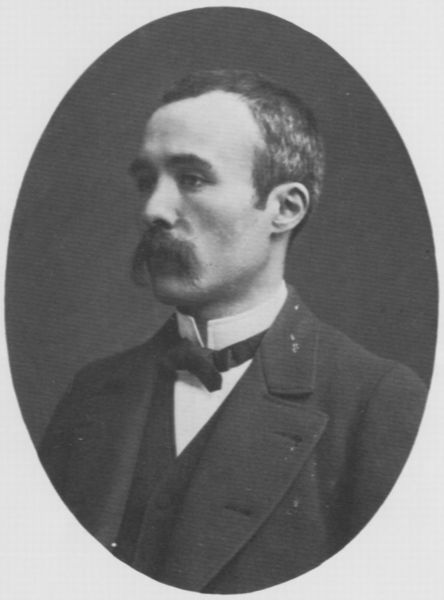
Titel: Georges Clemenceau (1841-1929), Ministerpräsident 1906-1909, 1917-1920
Künstler: Atelier Nadar
Institution: unbekannt
Schlagwörter: mann, schatten, weiß, grau, haar, licht, nase, ohr, profil, schwarz, stirn, blick, rock, anzug, bart, hemd, jacke, jung, schnurrbart, augen, gesicht, kragen, bild, bildnis, hals, herr, portrait, porträt, auge, haare, augenbrauen, oval, knopfloch, augenbraue, knöpfe, fliege, jackett, revers, schnauzer, jacket, weste, kurze haare, foto, fotografie, dreiviertel, stehkragen, barthaare, nasenloch, kurz, ohrmuschel, photo, miene, binder, oberlippenbart, fotographie, format, knopflöcher, schnurrbarts, augem, chnautzer, gedächtnis, memoria, mister, monsieur, signor